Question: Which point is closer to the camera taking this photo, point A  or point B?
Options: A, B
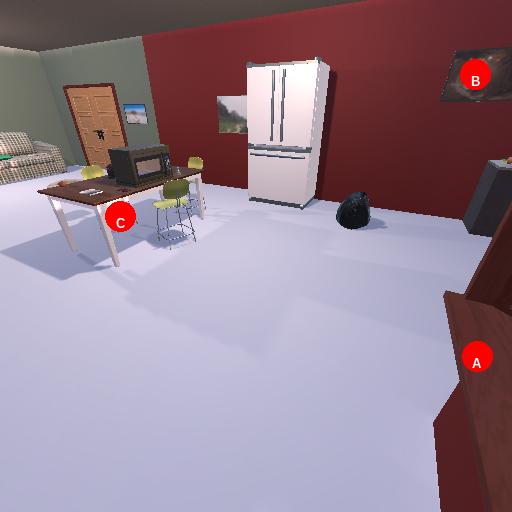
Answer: A